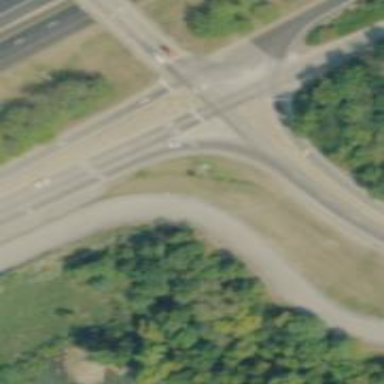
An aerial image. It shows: Secondary link road with asphalt surface.